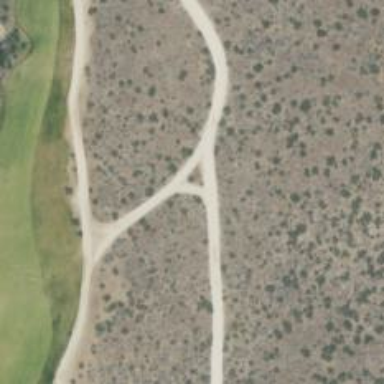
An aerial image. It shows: Service road used as golf cart path.